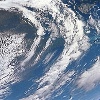
Label: cloud